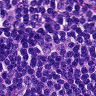
Metastatic tissue present: no